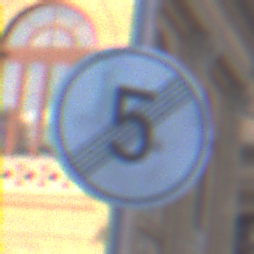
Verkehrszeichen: EndeGeschwindigkeit5
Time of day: SunriseSunset
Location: Outdoor (Urban)
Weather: PartlyCloudy
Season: NotSpecified
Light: Natural